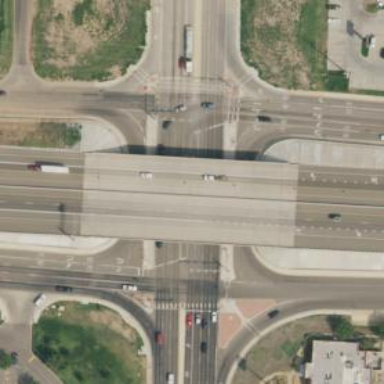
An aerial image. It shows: Secondary link road.